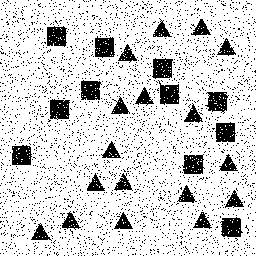
Squares: 11
Triangles: 17
Stars: 0
Total shapes: 28